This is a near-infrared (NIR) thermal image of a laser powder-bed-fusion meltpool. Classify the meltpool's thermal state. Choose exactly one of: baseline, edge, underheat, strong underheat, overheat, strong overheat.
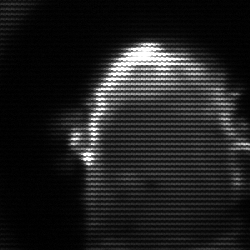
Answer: baseline